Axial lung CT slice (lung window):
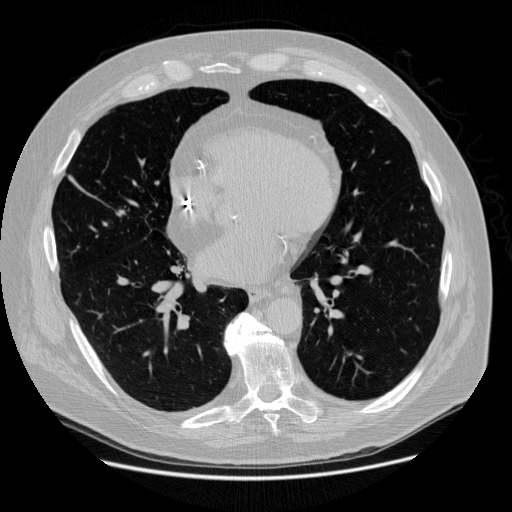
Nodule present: no